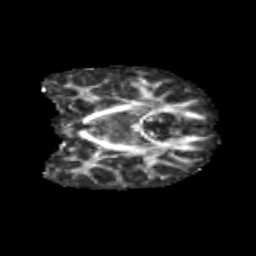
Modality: FA
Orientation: coronal
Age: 9
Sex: female
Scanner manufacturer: siemens
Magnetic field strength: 3 T
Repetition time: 3.8 s
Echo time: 0.07 s